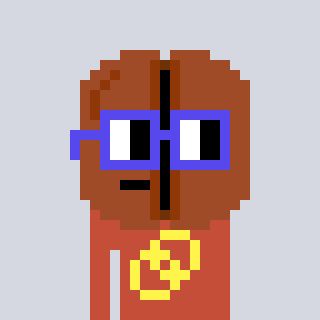
a pixel art character with square blue glasses, a coffeebean-shaped head and a rust-colored body on a cool background